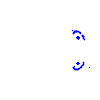
Particle: proton